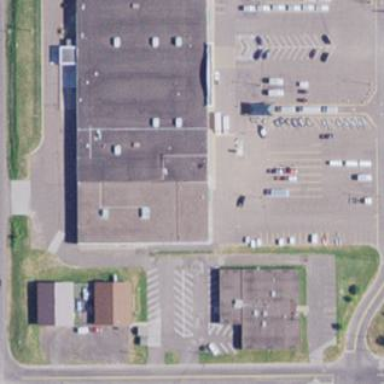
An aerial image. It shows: Building.